Interaction volume radius: 5 \u00c5
Interaction volume height: 30 \u00c5
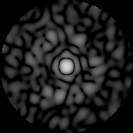
Disorder parameter: 0.8286